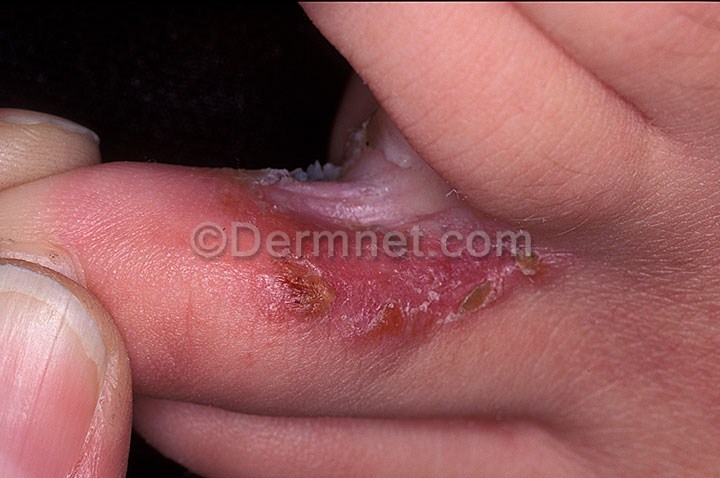
Disease: Tinea Ringworm Candidiasis and other Fungal Infections